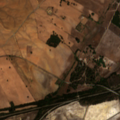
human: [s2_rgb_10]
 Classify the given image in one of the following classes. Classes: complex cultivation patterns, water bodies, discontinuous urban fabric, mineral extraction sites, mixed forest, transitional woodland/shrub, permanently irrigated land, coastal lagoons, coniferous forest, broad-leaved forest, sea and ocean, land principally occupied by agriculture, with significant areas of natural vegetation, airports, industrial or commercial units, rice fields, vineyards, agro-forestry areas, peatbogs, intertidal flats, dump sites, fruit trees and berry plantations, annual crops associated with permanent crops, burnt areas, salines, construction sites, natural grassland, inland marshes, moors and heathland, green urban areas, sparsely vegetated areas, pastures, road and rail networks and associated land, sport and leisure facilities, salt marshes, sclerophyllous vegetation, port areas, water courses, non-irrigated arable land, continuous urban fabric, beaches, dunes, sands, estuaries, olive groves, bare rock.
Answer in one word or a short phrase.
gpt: industrial or commercial units, non-irrigated arable land, broad-leaved forest, transitional woodland/shrub